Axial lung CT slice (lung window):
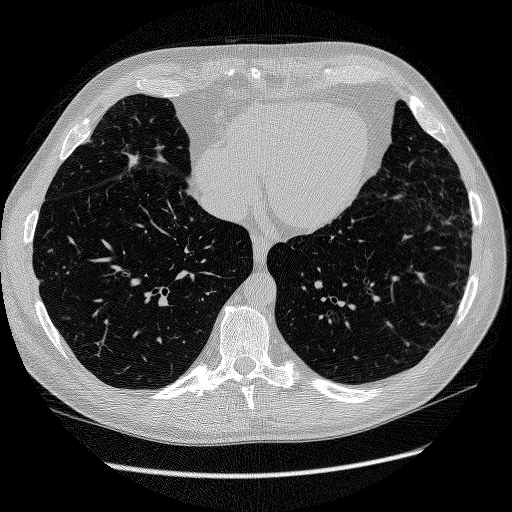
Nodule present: no